Aerial crown-view tile of a tropical tree (Barro Colorado Island, Panama), acquired 20250217:
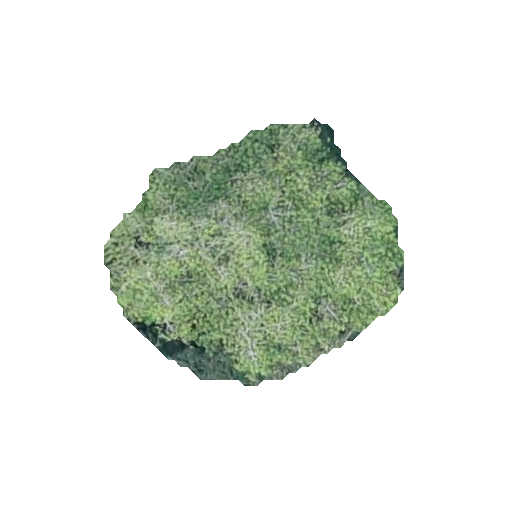
Species: Virola surinamensis
GBIF accepted scientific name: Virola surinamensis
Crown area: 81.129 m²